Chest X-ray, AP view. Patient: 46 years old, sex M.
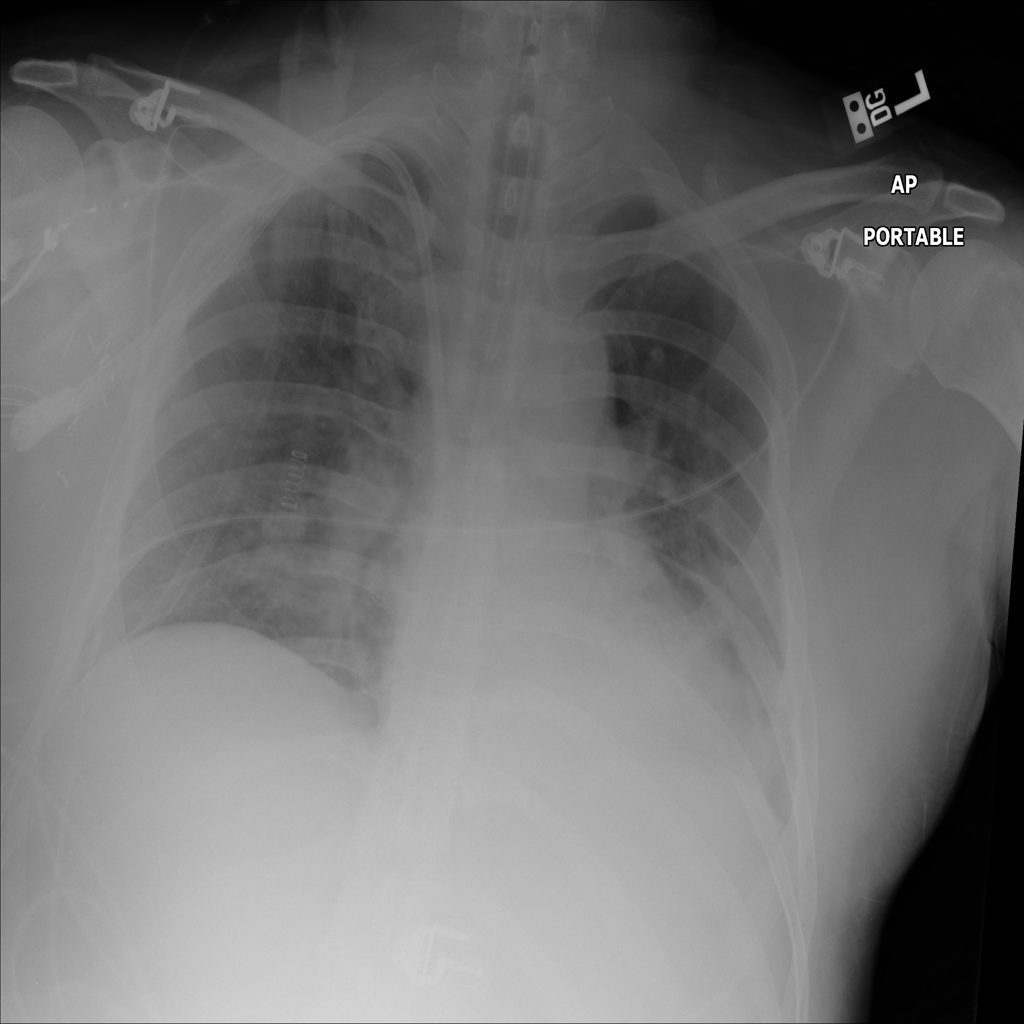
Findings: Consolidation, Infiltration